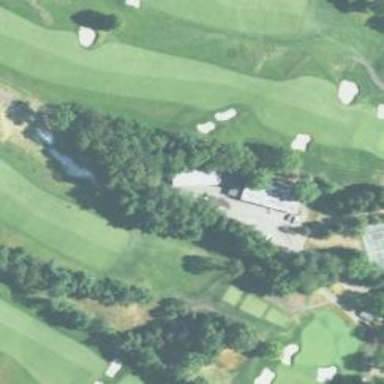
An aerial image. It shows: Golf fairway surrounded by grass.